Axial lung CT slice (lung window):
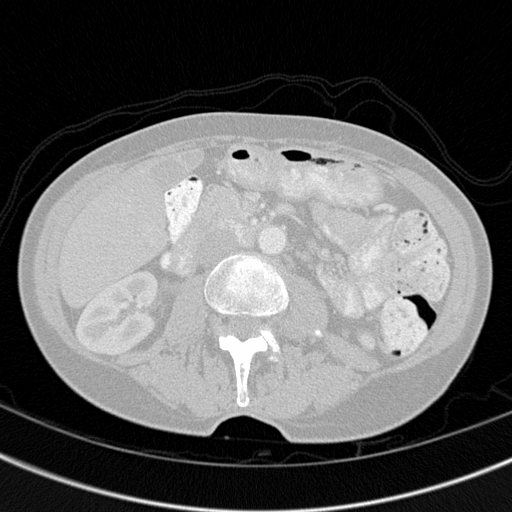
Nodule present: no